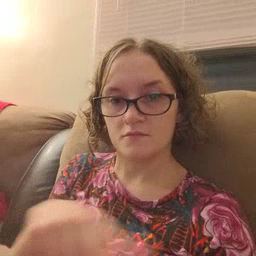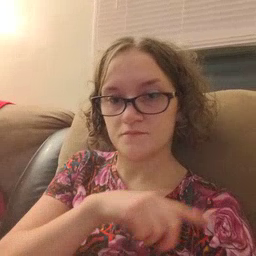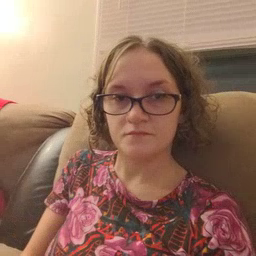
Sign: weus